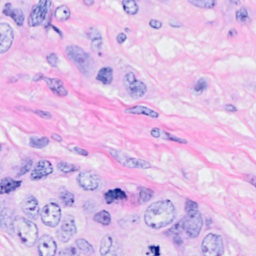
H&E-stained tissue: Breast